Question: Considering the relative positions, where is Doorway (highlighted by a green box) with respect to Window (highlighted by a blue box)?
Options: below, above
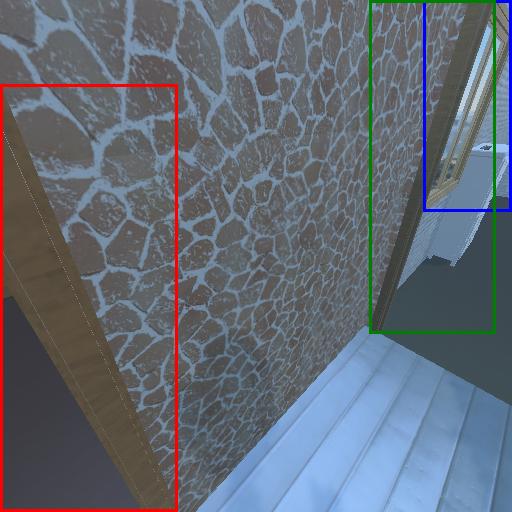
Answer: below